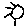
Label: sun